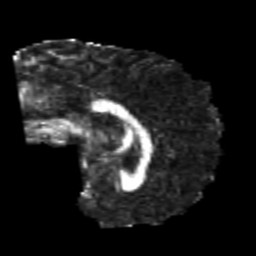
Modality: FA
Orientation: sagittal
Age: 24
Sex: male
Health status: healthy
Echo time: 0.074 s